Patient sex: M
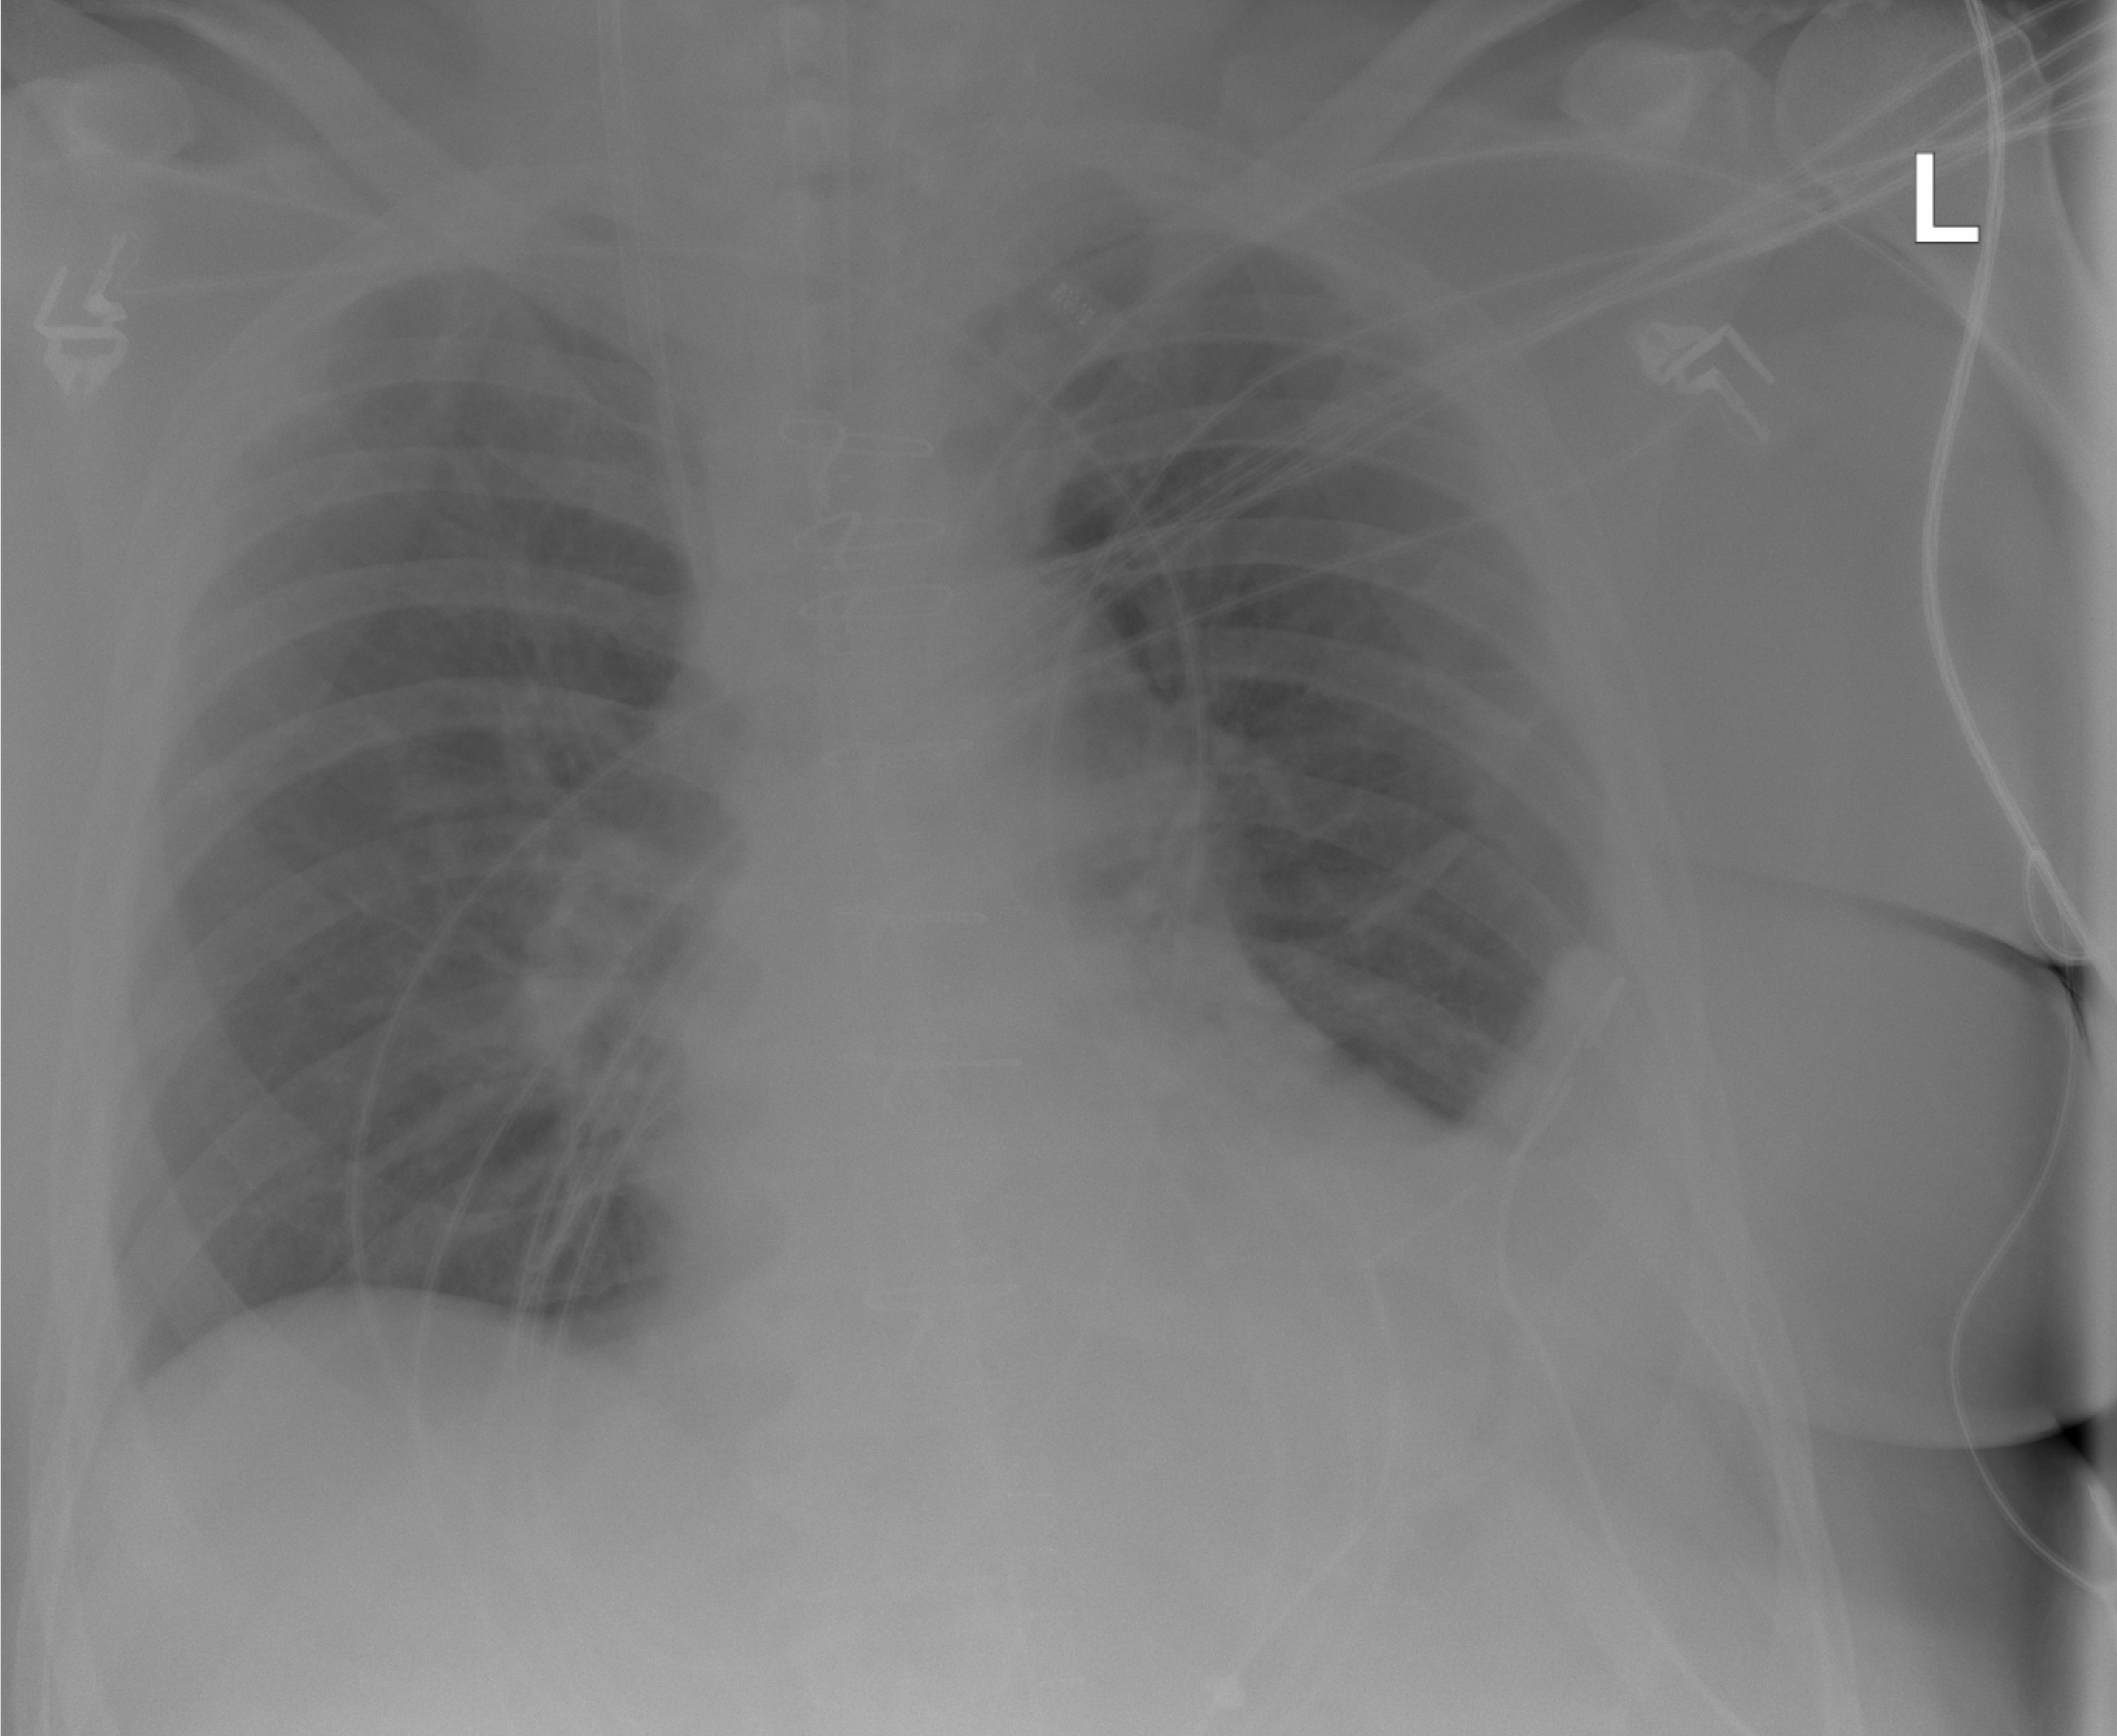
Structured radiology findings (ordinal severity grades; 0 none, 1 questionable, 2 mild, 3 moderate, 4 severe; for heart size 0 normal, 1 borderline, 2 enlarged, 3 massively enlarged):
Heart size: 0
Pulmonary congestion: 0
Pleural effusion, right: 0
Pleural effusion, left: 2
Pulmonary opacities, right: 0
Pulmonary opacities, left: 0
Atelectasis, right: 0
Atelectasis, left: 0